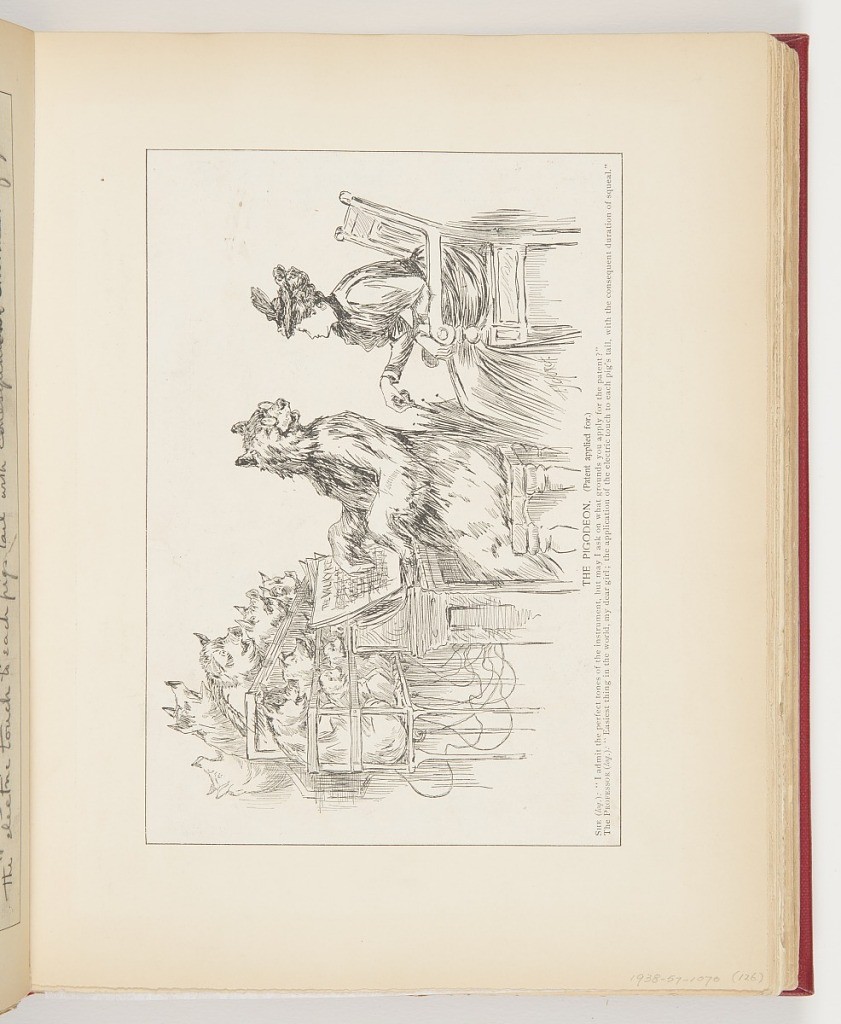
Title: The Pigodeon, Illustration for Scribner's Magazine (XVI, No. 6, December 1894, p. 64)
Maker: Frederick Stuart Church, American, 1842–1924
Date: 1894
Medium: Printed in black ink on paper
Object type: Ephemera
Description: Center, bear with glasses sitting by piano, with music sheet, labelled, turned to see woman. Right, profile of a woman sitting on chair, with hat, head slightly tilted, closed umbrella in right hand. Left, pigs sitting in wooden contraption, some singing. Drawing labelled.